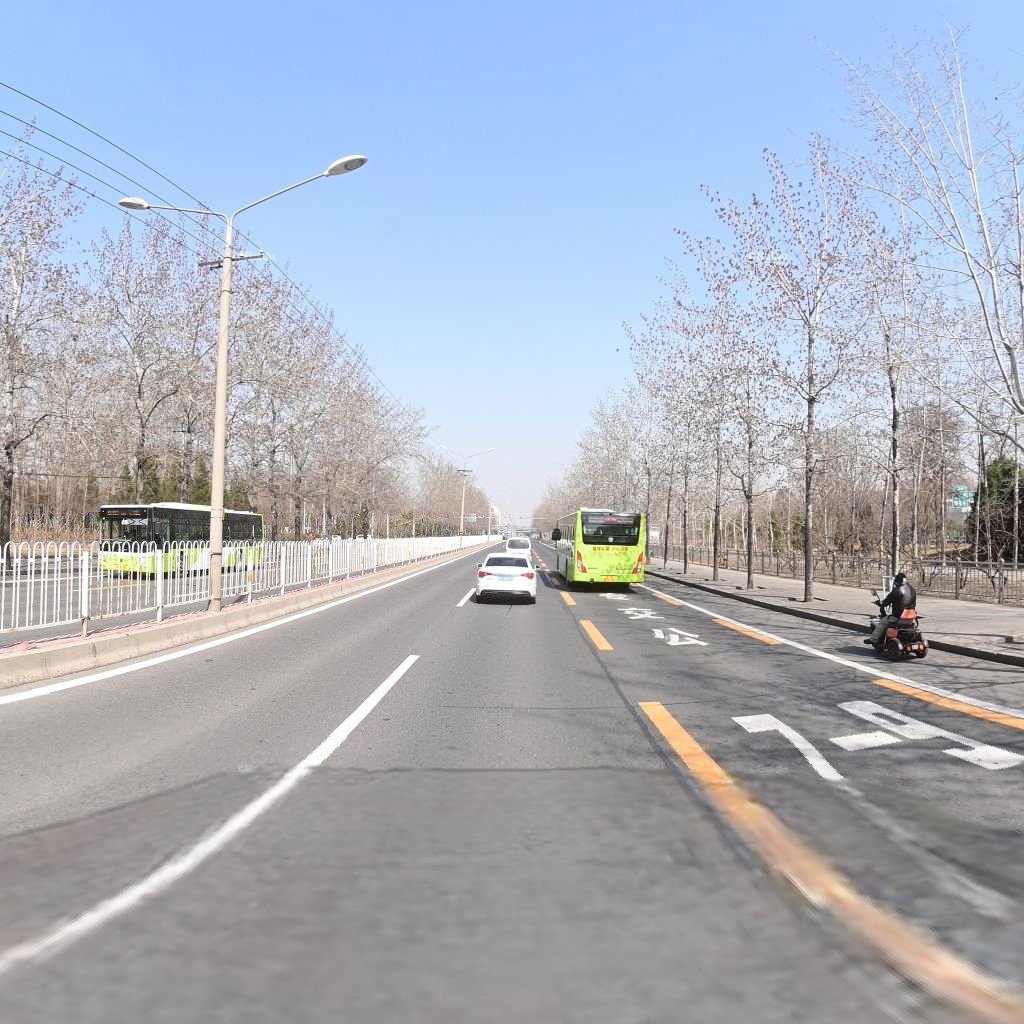
Region: Chaoyang
Road damage annotations: transverse patch, longitudinal patch